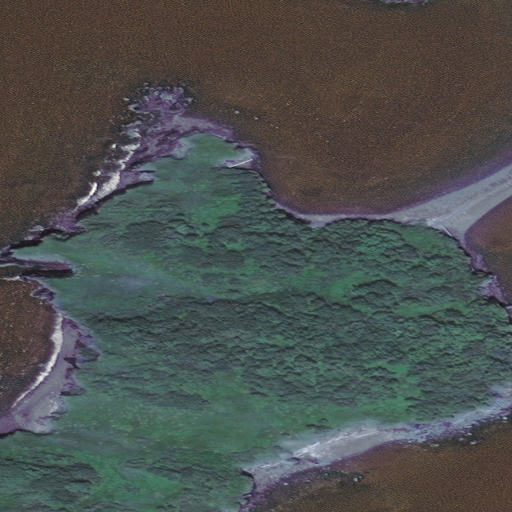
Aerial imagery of cape in Alaska named Hook Point containing only unknown